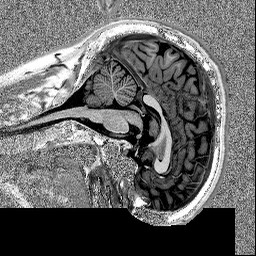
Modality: MP2RAGE
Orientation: sagittal
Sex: male